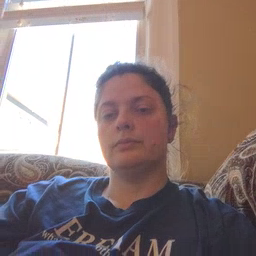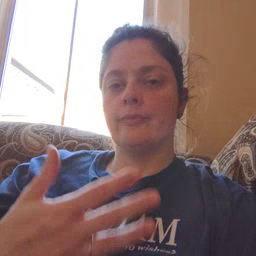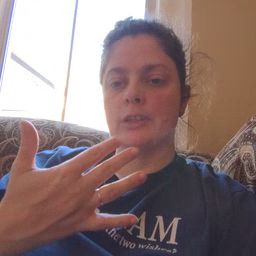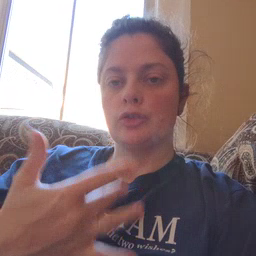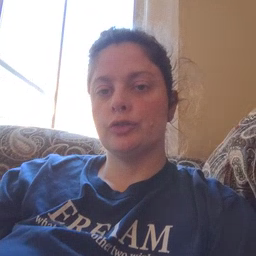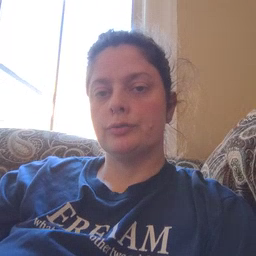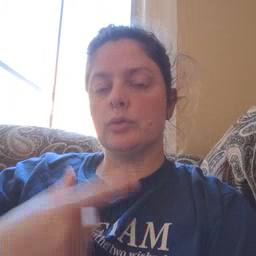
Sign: finger